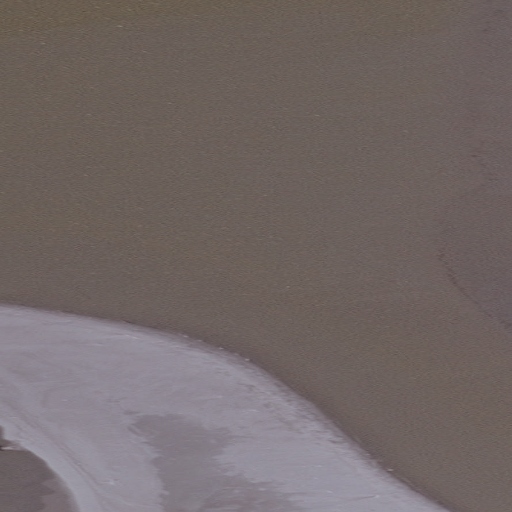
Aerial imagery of cape in Alaska named False Cape (historical) containing only unknown